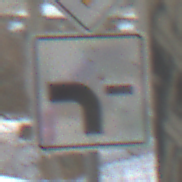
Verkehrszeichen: VerlaufVorfahrtsstrasse6
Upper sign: Vorfahrtsstrasse
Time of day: MorningAfternoon
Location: Roofed (Suburban)
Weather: PartlyCloudy
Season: Winter
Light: Natural